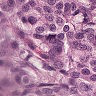
Metastatic tissue present: yes